Question:
I have a data set generated with CodeIgniter using MySQL. I need to get in the view page. For that I used the following code.
'''
<?php $delivered_qty_total += $row->quantity; endforeach; ?>
<?php endif; ?>
'''
But it did not give the accurate total of the . I am passing data with 'GROUP_CONCAT' with 'SEPARATOR "<br />"'.When I am using 'tbl_order_products.quantity' instead of 'GROUP_CONCAT' it give me the accurate total. but I need it with 'GROUP_CONCAT'.
'''
'GROUP_CONCAT(tbl_order_products.quantity SEPARATOR "<br />" ) as quantity ',
'''
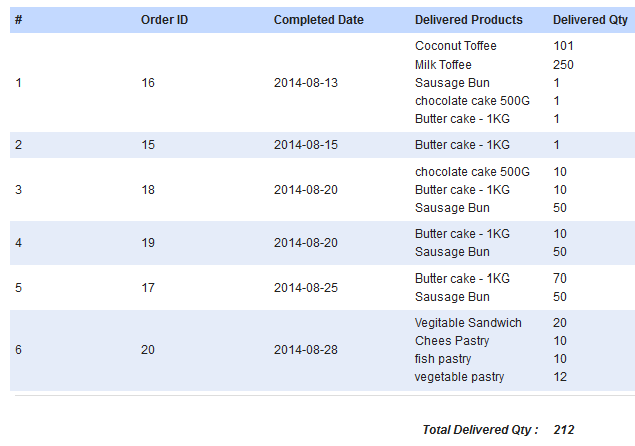
Answer: Add this to your query:
'''
SUM(tbl_order_product.quantity) AS quantity_total
'''
<URL> for a example of how I see this working for you.